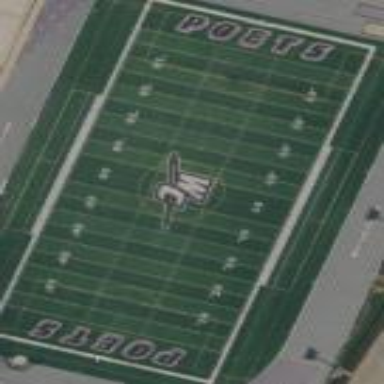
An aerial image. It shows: American football pitch with artificial turf.